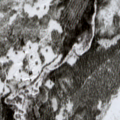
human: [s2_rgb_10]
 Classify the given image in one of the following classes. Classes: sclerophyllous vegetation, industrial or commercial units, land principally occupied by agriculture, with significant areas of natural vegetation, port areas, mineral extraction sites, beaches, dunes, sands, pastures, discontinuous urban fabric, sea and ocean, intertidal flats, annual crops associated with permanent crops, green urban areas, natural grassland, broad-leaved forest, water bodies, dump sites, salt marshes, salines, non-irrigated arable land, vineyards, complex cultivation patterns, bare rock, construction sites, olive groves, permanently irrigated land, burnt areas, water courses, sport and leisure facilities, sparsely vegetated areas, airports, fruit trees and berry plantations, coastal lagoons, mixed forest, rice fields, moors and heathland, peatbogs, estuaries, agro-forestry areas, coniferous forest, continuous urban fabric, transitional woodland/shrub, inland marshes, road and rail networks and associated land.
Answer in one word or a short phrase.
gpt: mixed forest, transitional woodland/shrub, peatbogs